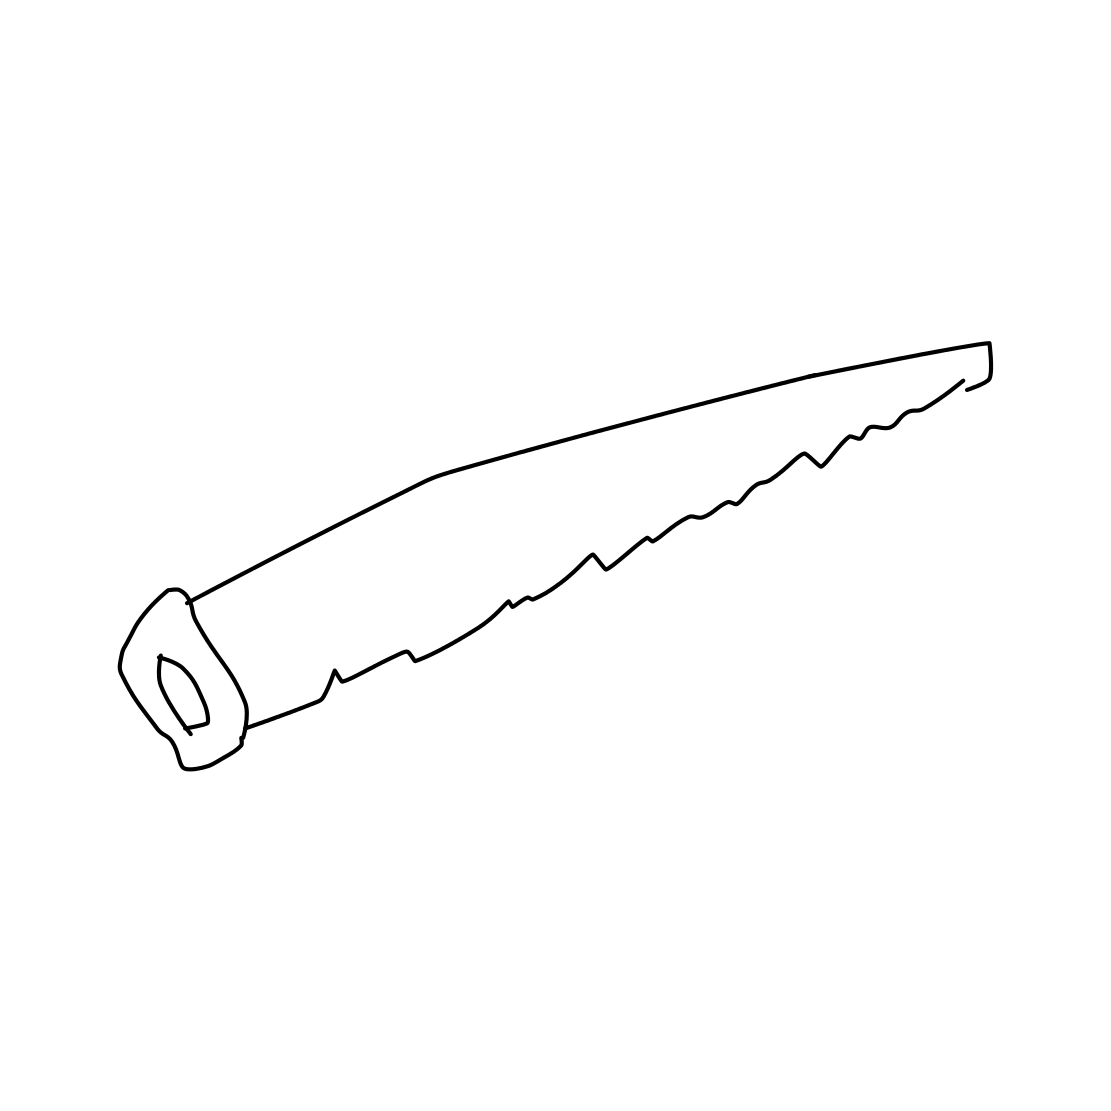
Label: axe